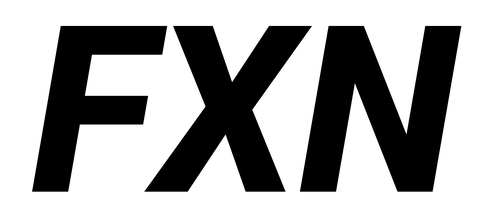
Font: Roboto-Italic_ExtraBold_Italic